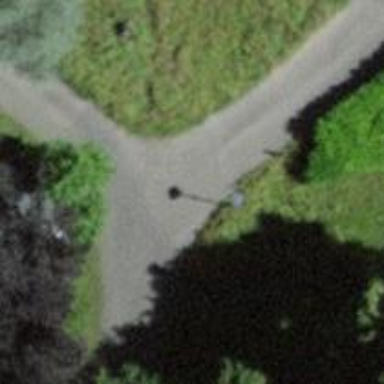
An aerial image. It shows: Service road with paved surface.